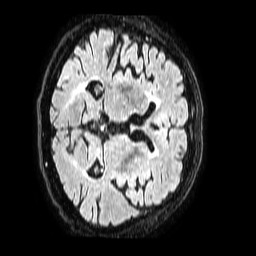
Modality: FLAIR
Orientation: axial
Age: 77
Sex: male
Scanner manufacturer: philips
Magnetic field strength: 1.5 T
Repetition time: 4.8 s
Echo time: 0.3 s